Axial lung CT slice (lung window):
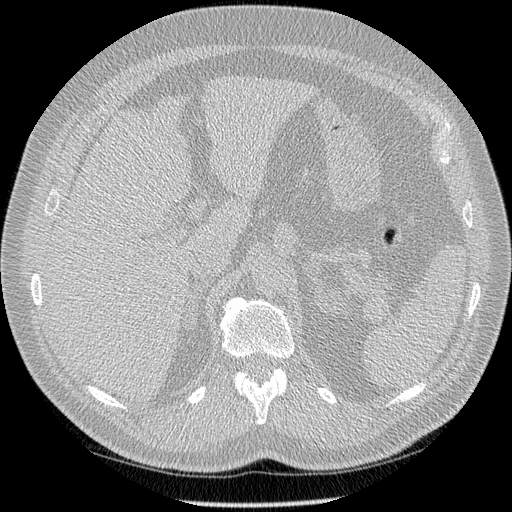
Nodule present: no